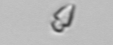
Label: Heterocapsa_rotundata